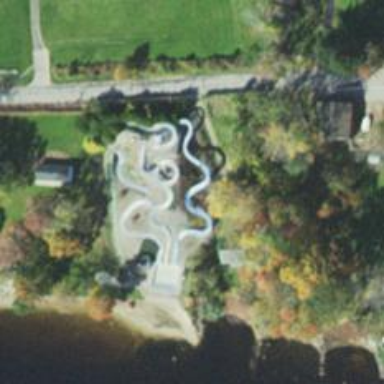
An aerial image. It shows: Water slide attraction.